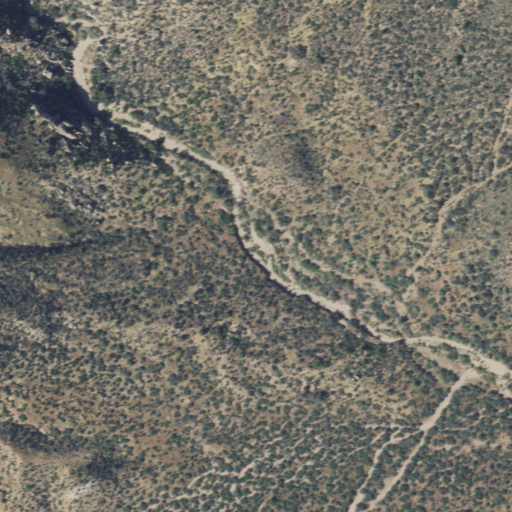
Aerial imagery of valley in Arizona named Maverick Spring Canyon containing only shrub